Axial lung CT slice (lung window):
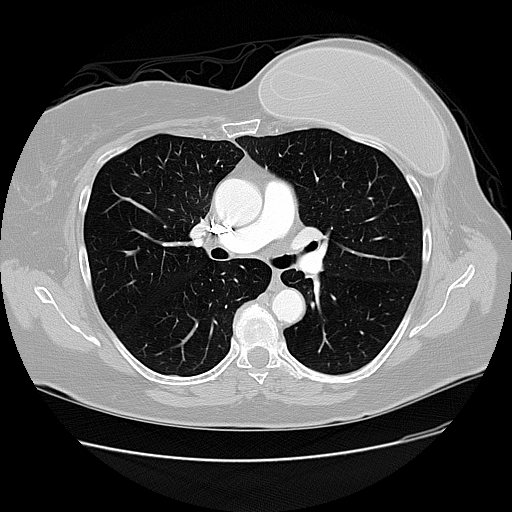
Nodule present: no